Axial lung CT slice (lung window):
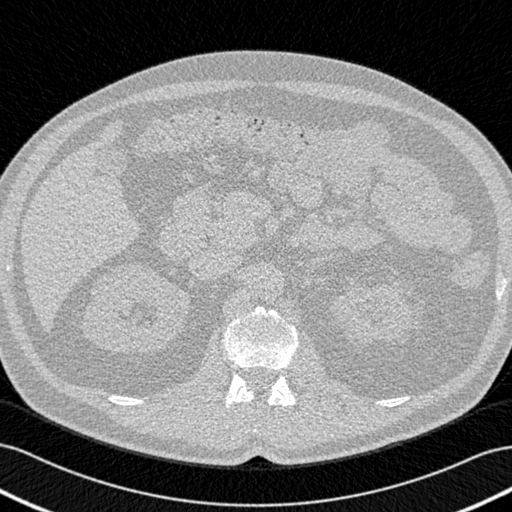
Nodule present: no